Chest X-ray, PA view. Patient: 64 years old, sex F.
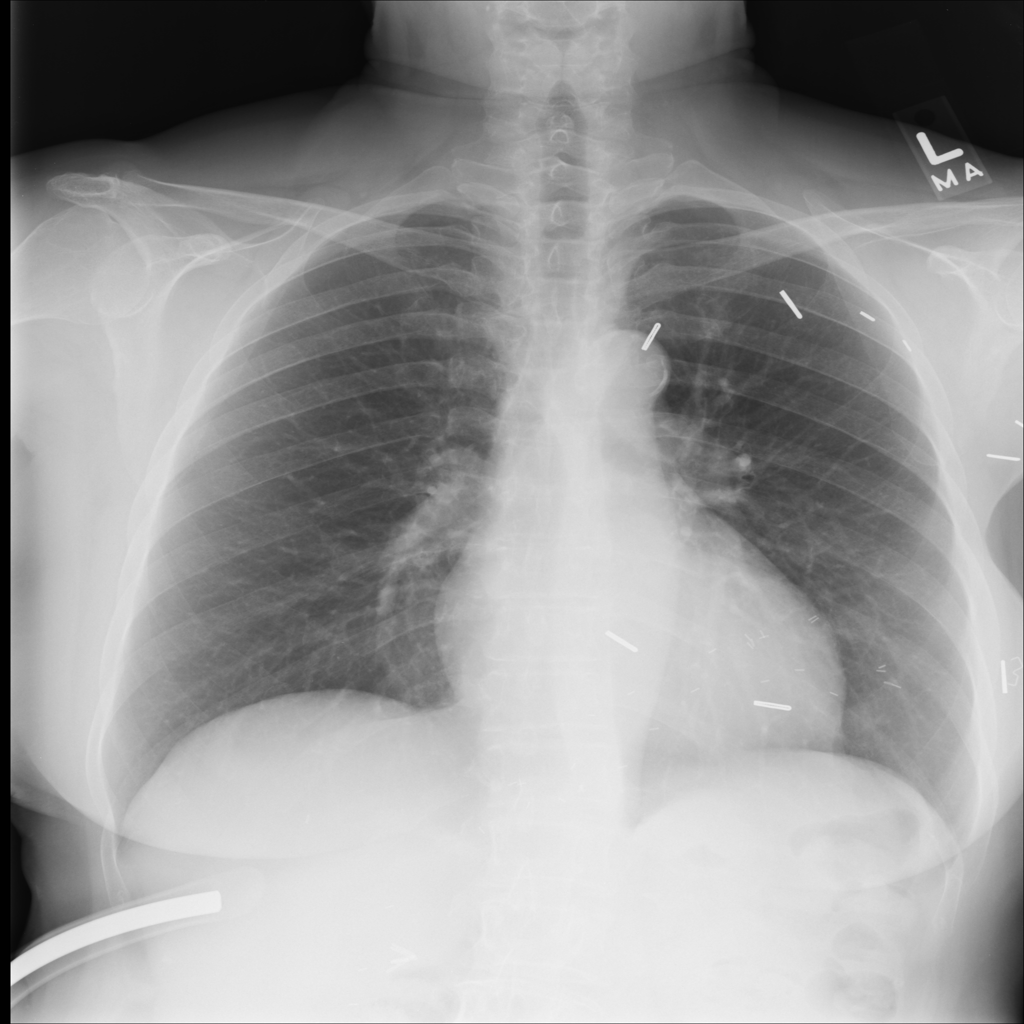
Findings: No Finding